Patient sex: F
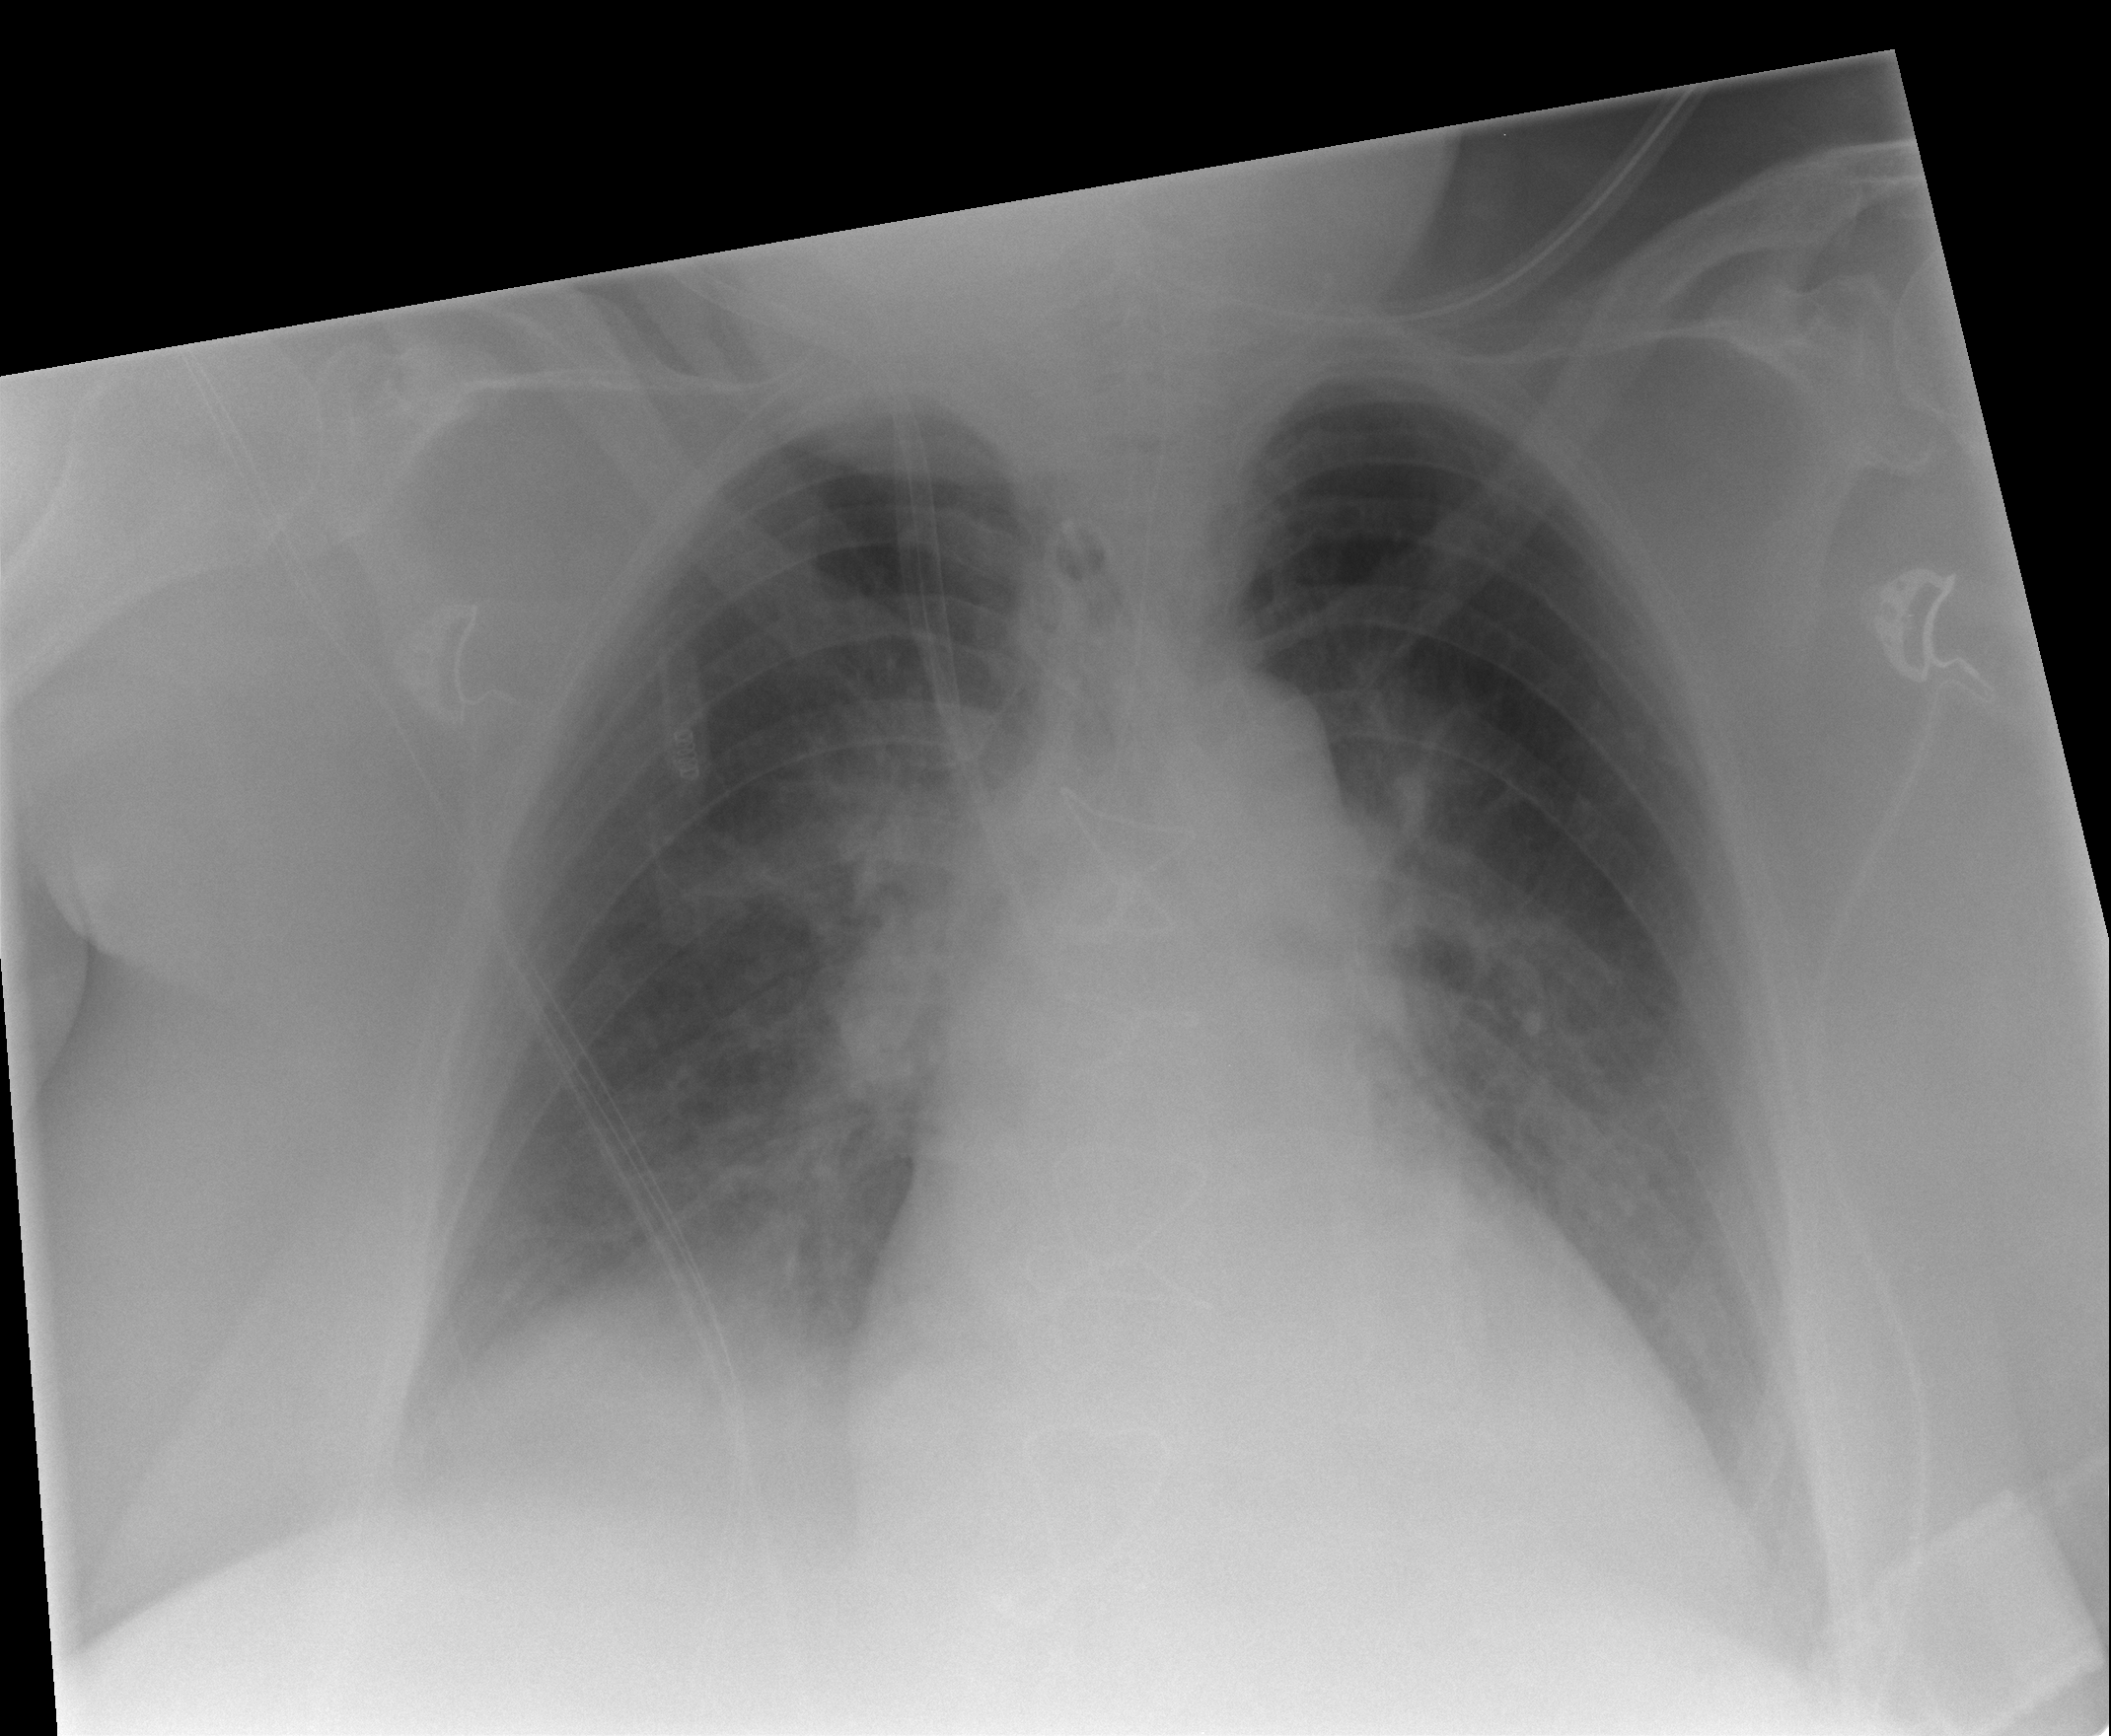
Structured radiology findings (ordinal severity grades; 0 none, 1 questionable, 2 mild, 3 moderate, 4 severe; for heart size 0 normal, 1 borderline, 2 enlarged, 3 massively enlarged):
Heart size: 2
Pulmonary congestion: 2
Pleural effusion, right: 2
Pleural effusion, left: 2
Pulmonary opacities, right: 0
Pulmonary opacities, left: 0
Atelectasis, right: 2
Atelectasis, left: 2